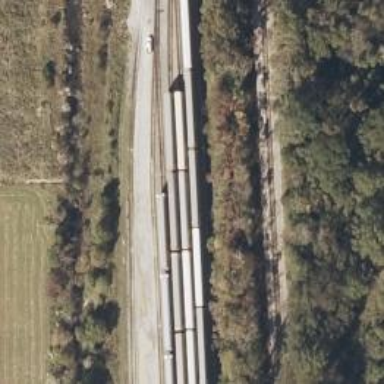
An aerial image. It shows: Rail spur service.